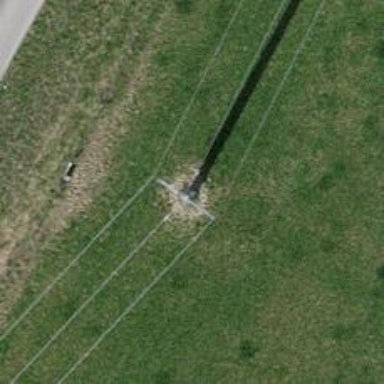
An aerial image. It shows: Concrete power pole.